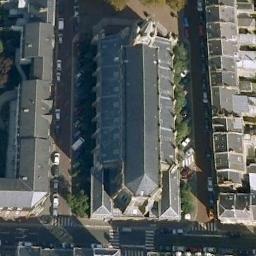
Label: church